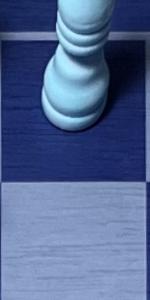
Label: Empty